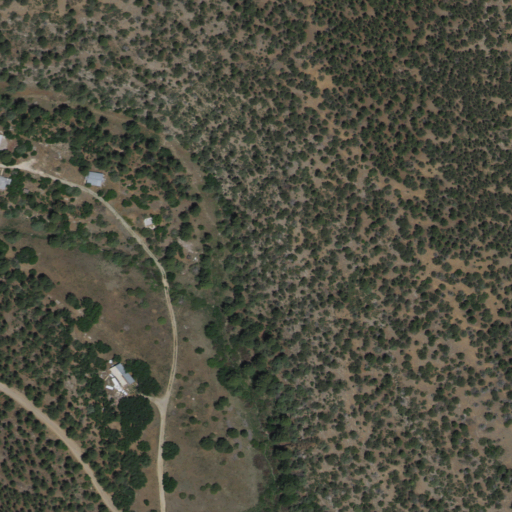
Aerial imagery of valley in New Mexico named Cañon de Troncon Negro containing evergreen forest, shrub, and open development